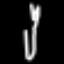
Label: fork